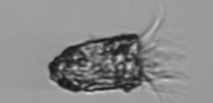
Label: Tintinnopsis